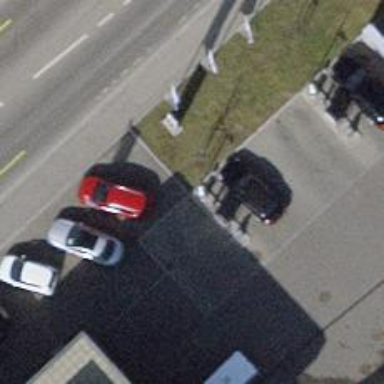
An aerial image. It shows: Surveillance object is present in the image.